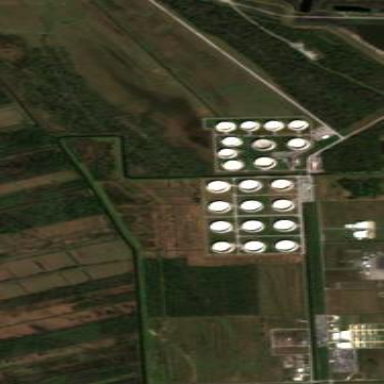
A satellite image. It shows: Industrial area used for oil storage.